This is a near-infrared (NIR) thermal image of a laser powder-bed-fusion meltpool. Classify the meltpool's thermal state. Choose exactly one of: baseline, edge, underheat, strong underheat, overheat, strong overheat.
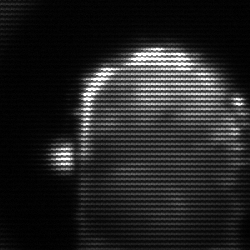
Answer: baseline